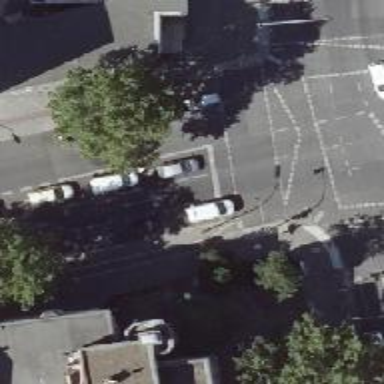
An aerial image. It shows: Road with traffic signals.